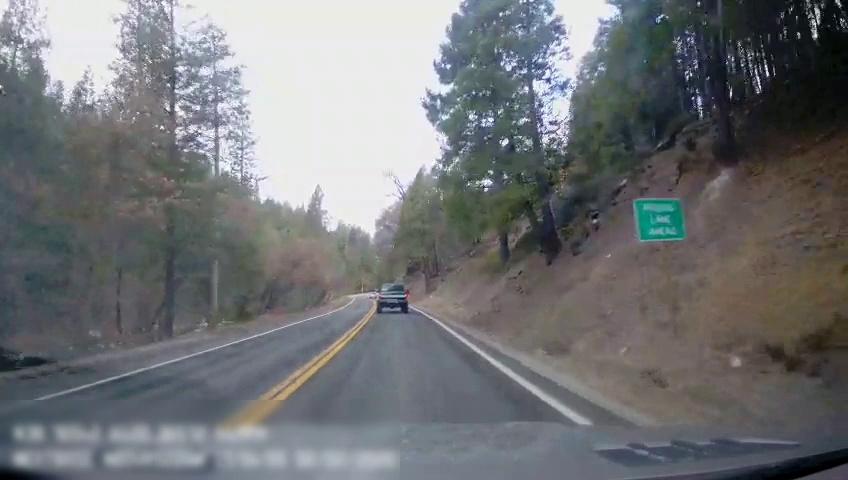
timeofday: Day
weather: Sunny
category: Drivable Space
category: Vehicles | Truck
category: Lanes | Current Lane
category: Lanes | Current Lane
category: Lanes | Alternate Lane
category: Traffic | Signs